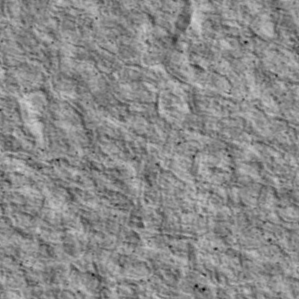
Label: non_frost